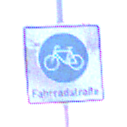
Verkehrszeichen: BeginnFahrradstrasse
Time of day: SunriseSunset
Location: Outdoor (Urban)
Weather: Overcast
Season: NotSpecified
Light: Natural